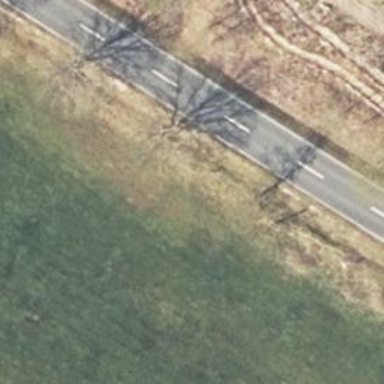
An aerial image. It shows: Row of deciduous broadleaved trees.